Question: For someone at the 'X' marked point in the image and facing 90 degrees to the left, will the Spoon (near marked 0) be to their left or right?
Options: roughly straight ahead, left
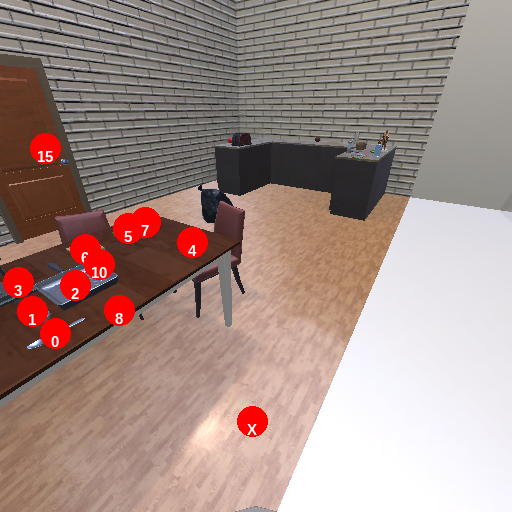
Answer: roughly straight ahead